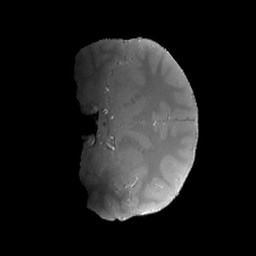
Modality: PDw
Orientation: coronal
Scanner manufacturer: siemens
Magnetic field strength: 6.98 T
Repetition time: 2.34 s
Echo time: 0.00356 s